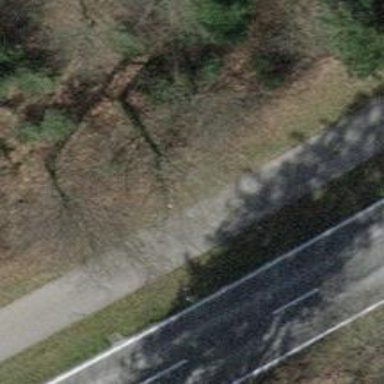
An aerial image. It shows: Asphalt cycleway.